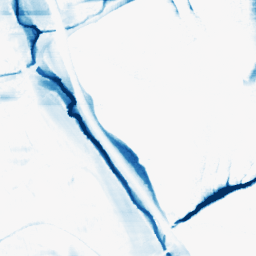
Category: morphological
Decomposition family: morphological_rect
Decomposition parameters: operation: closing
width: 50
height: 10
Upsampling method: bspline
Upsampling parameters: scale: 2
Upsampling scale: 2